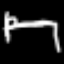
Label: bed